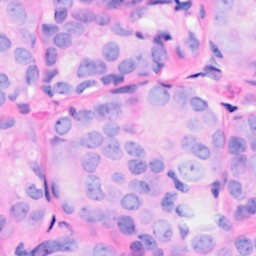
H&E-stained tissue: Breast